Question: I have a strange problem with SSRS reports. Please take a look at the image. It's hard to explain the problem. How can I fix these multiple panels?

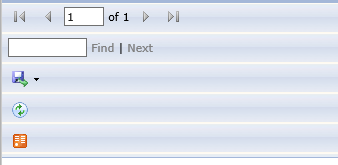
Answer: Open the report from internet explorer, once you have the report opened, go to tools or click on (Alt + X), go to compatibility view, and add the server at which you are viewing the report to compatibility view list.